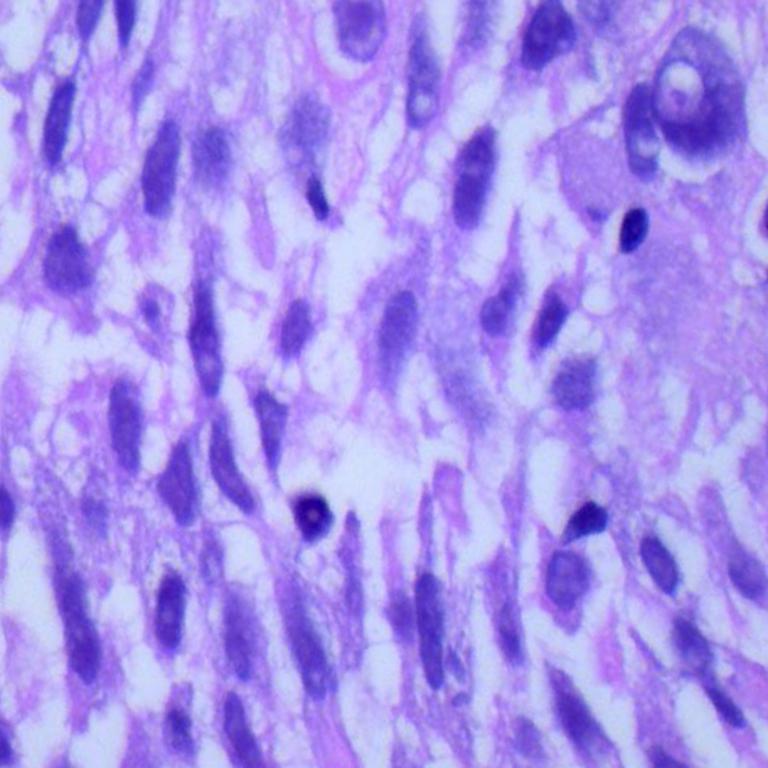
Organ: lung
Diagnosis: squamous carcinomas